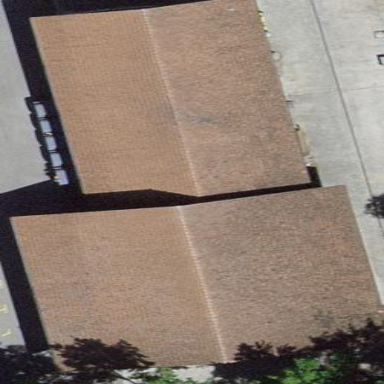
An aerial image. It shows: Warehouse.